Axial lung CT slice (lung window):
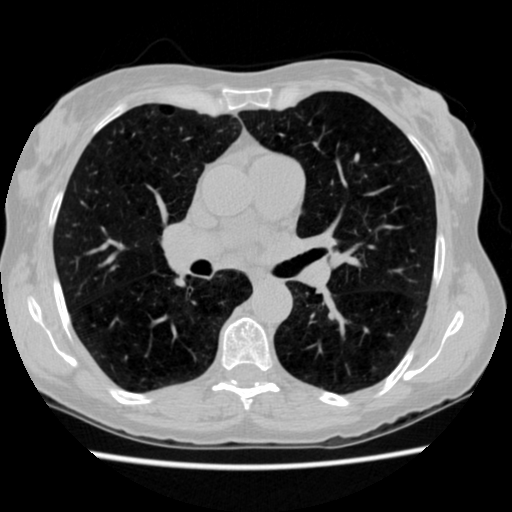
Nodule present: no